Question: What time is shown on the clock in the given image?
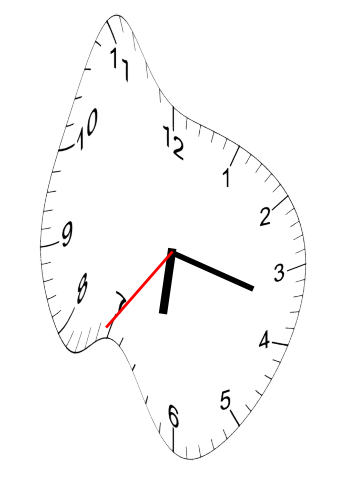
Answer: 06:17:36